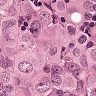
Metastatic tissue present: yes